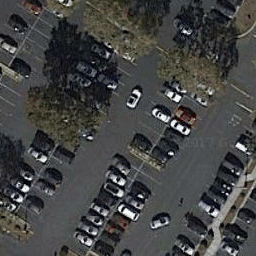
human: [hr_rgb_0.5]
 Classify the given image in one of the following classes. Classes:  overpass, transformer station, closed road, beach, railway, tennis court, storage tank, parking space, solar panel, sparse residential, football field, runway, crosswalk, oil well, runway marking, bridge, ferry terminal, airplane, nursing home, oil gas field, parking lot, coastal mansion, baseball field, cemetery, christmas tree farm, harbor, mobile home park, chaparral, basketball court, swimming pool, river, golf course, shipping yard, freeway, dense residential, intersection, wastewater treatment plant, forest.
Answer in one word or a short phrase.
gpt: parking lot